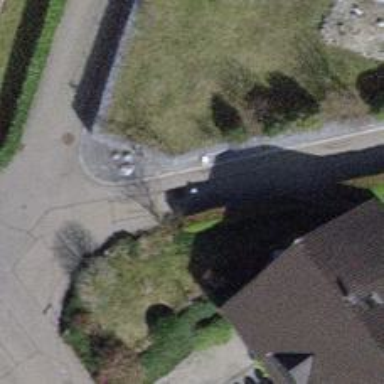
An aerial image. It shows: Rising bollard barrier.